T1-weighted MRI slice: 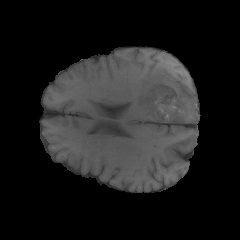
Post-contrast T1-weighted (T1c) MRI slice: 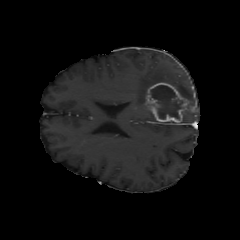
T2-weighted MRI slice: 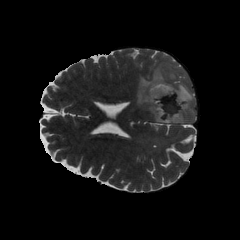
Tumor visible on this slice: yes